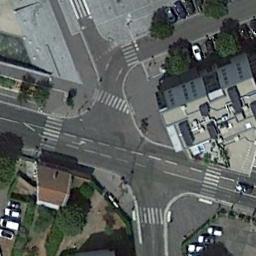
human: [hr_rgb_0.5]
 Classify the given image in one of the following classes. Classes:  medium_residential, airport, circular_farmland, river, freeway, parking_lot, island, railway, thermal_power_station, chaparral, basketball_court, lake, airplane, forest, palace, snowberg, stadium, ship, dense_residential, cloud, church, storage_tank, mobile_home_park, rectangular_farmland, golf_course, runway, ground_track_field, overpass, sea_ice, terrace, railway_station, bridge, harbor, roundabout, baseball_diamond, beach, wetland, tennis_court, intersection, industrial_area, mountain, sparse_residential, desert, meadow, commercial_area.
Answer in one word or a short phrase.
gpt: intersection